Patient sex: F
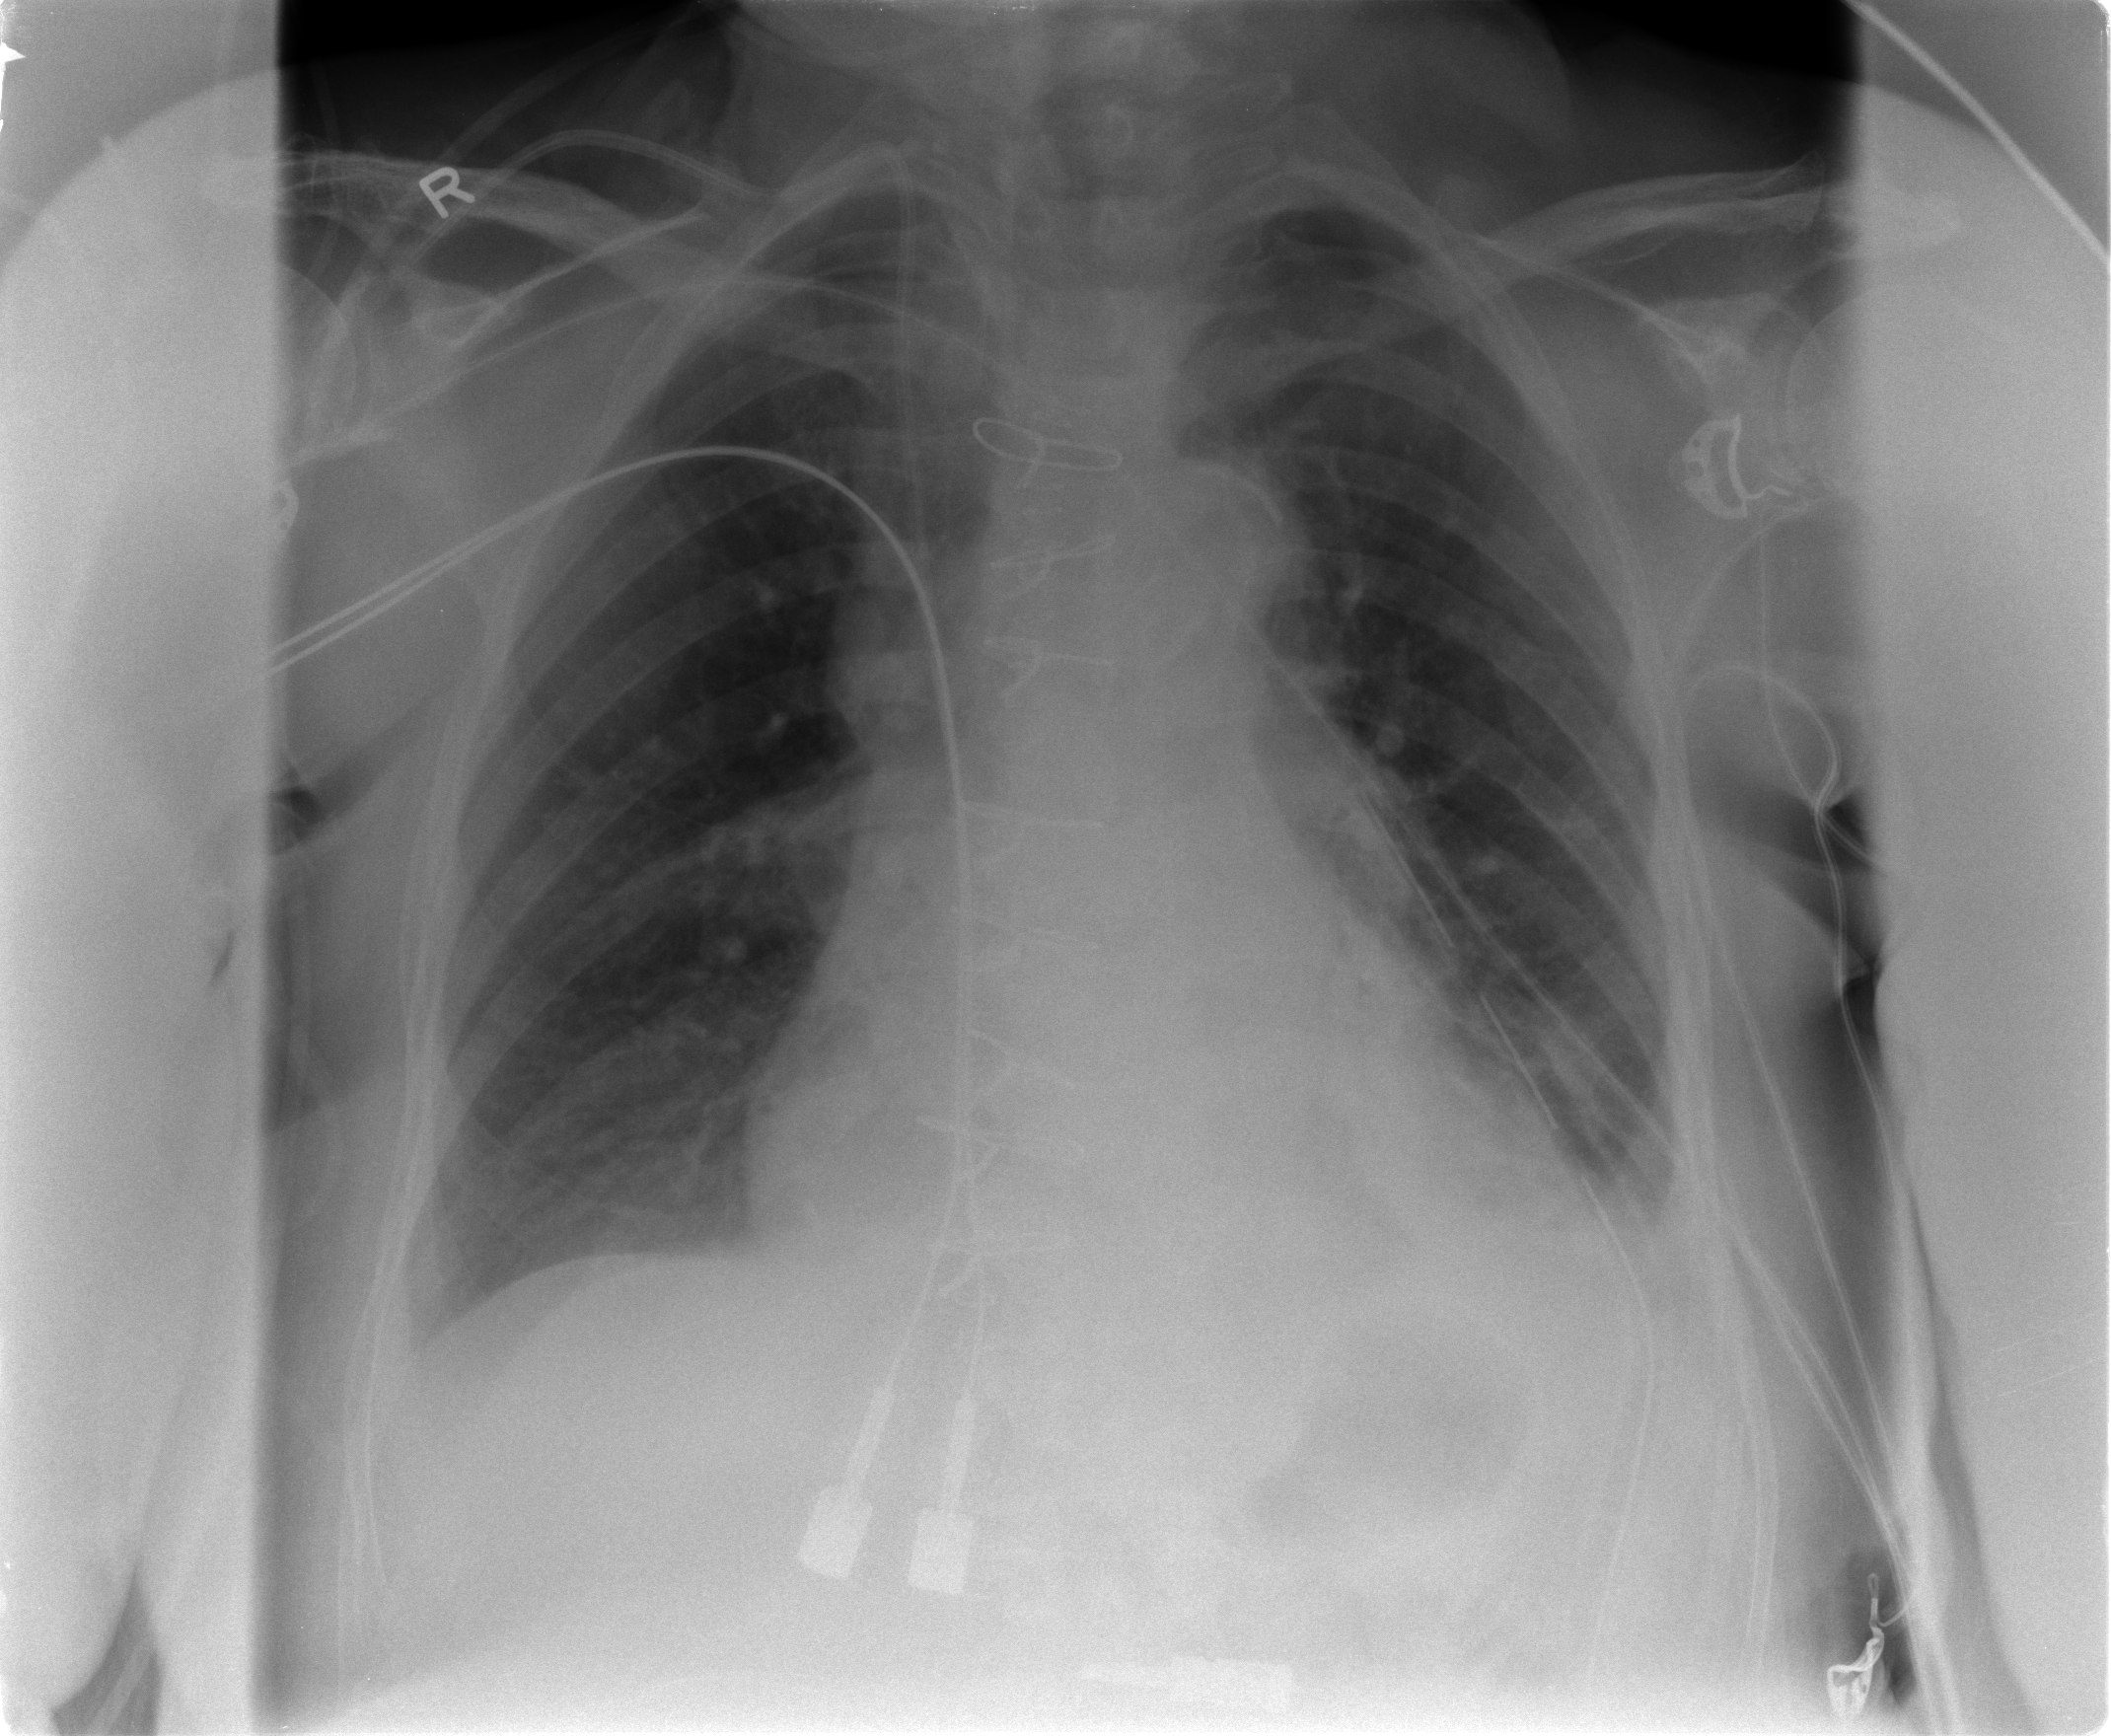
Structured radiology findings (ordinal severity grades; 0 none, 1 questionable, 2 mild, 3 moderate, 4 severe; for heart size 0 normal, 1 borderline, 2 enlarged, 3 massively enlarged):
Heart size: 2
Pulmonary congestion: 0
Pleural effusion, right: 1
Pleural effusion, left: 2
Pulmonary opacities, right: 0
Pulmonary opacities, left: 0
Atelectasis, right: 0
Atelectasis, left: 2